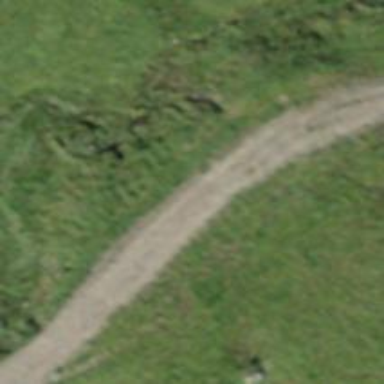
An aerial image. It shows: Gravel track with grade 3 tracktype.